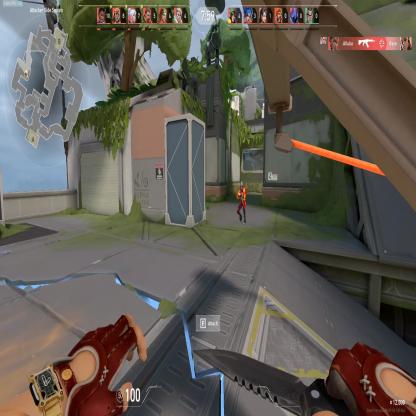
Label: enemy